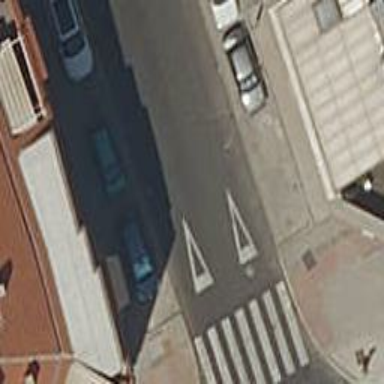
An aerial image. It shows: Road with "give way" sign.